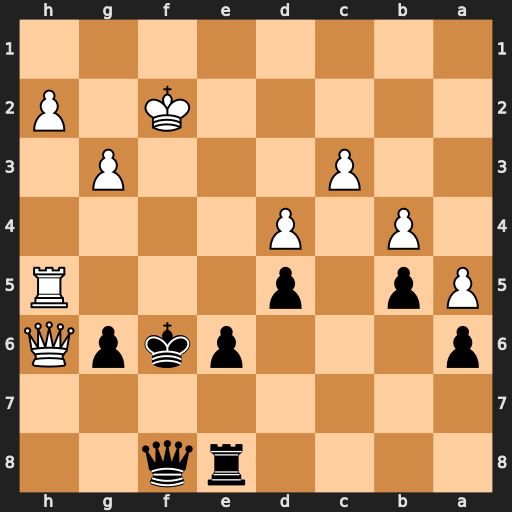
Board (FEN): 4rq2/8/p3pkpQ/Pp1p3R/1P1P4/2P3P1/5K1P/8
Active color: b
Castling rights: -
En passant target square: -
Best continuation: Ke7+ Ke1 gxh5